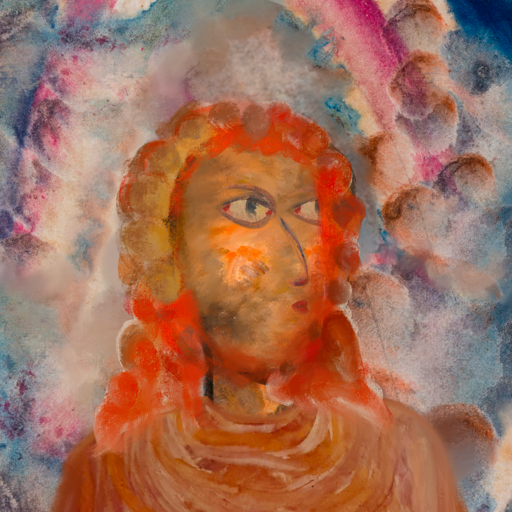
Background: Rupkatha, Head And Neck Side: Gypsy_Queen, Face Side: GypsyMother, Bust: Pious_Lady, Hair Side: Rupkatha, Head Accessory: Blank, Second Necklace: Blank, Necklace: Blank, Baby: Blank